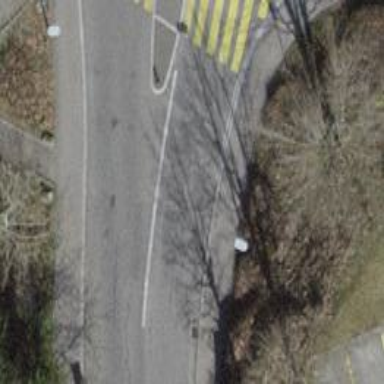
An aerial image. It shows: Residential road with asphalt surface. Both sides have sidewalks.